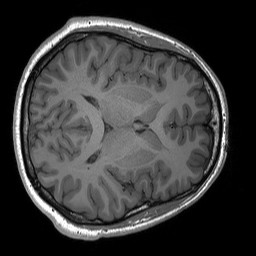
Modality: T1w
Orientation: axial